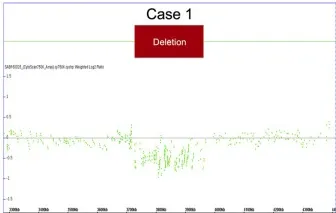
MLPA and WES results for case 1. (A) MLPA of the proband showing heterozygous deletion at 16p13.3.
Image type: chart (chart)